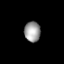
Tissue: lung
Cell type: Epithelial cells
Senescence score: 0.2315
Nuclear area (px): 320
Mean DAPI intensity: 156.169